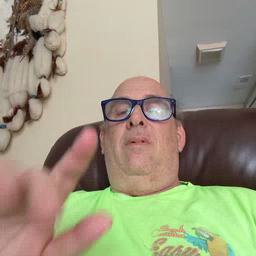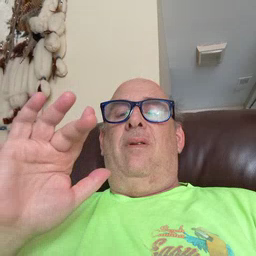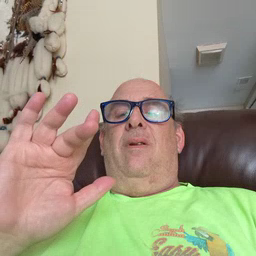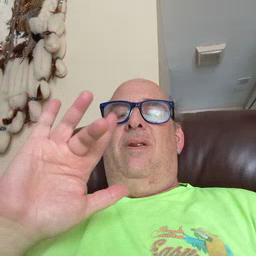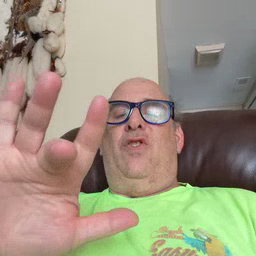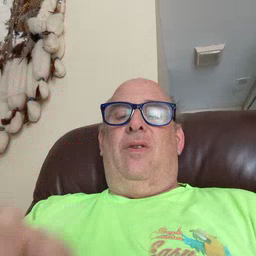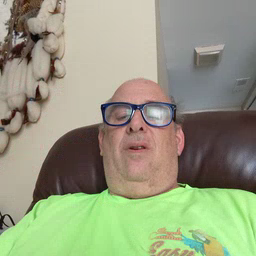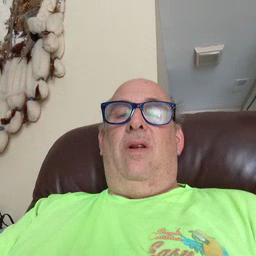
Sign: touch